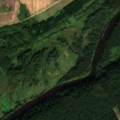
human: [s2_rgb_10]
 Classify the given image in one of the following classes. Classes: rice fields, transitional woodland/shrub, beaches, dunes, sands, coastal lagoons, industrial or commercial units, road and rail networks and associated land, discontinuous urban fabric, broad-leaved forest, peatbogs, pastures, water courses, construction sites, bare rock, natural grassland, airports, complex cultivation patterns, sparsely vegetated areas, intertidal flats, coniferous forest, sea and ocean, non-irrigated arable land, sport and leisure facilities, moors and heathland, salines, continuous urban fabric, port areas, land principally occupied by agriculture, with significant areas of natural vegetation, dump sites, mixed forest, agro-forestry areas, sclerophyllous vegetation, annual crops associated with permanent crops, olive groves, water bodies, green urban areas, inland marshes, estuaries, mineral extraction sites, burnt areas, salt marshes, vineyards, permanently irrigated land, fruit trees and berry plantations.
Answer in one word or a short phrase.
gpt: non-irrigated arable land, land principally occupied by agriculture, with significant areas of natural vegetation, coniferous forest, mixed forest